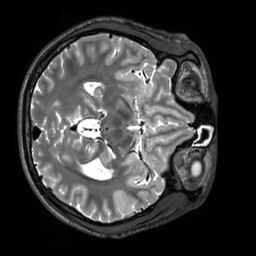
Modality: T2w
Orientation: axial
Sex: male
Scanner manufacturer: siemens
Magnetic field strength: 3 T
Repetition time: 3.2 s
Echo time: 0.409 s